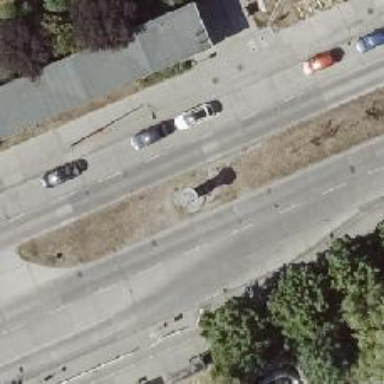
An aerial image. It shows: Column used for advertising.